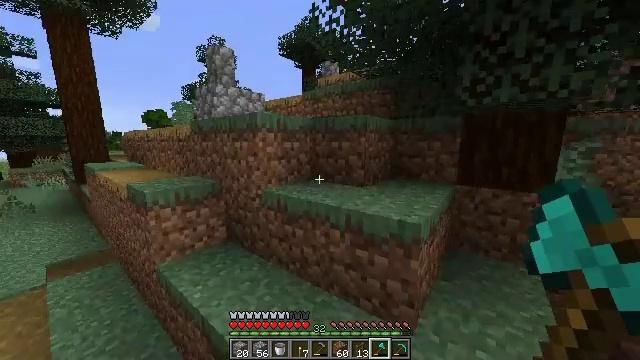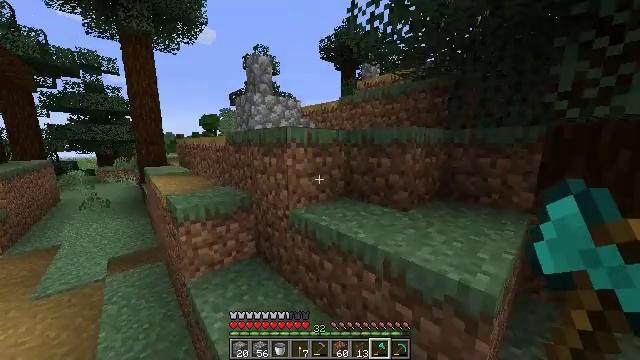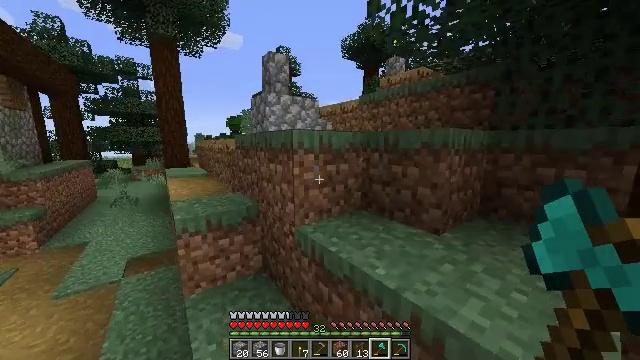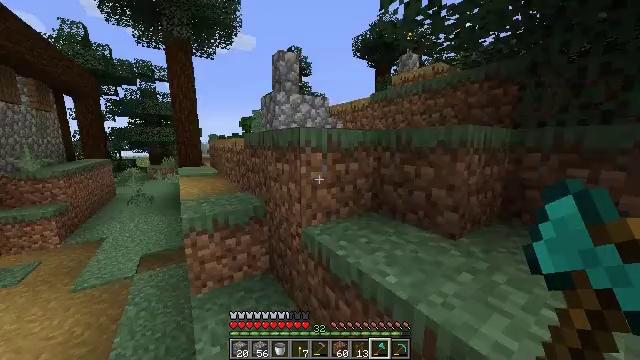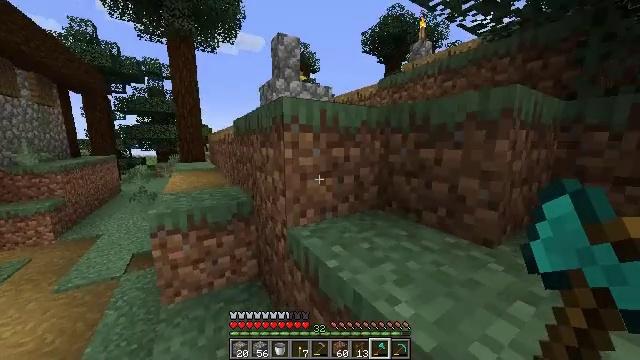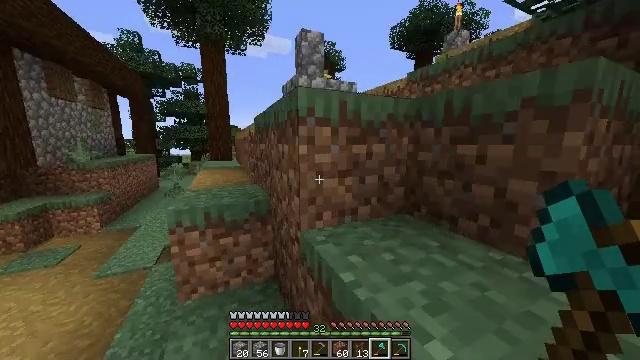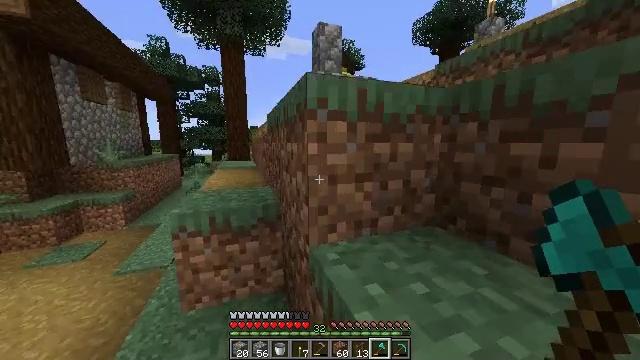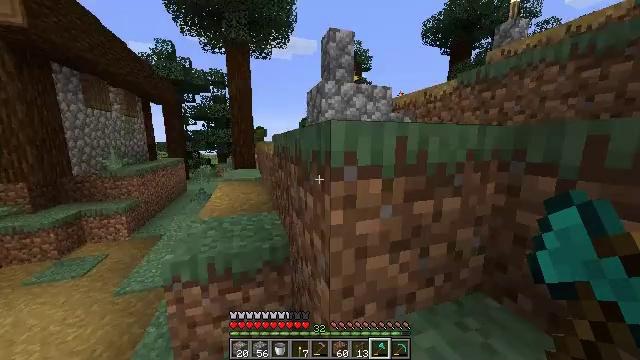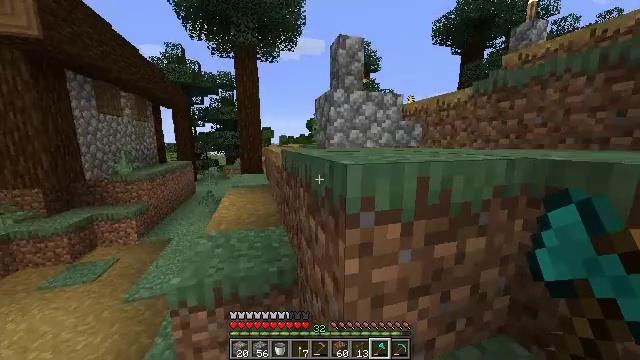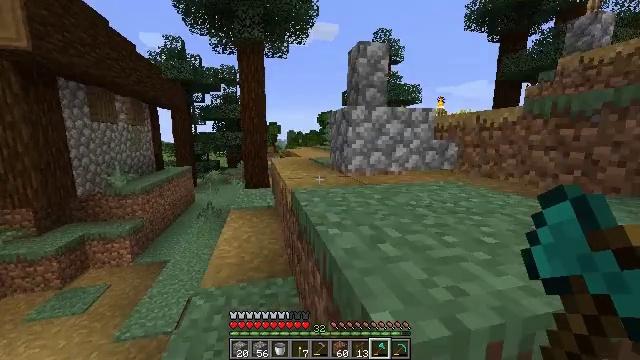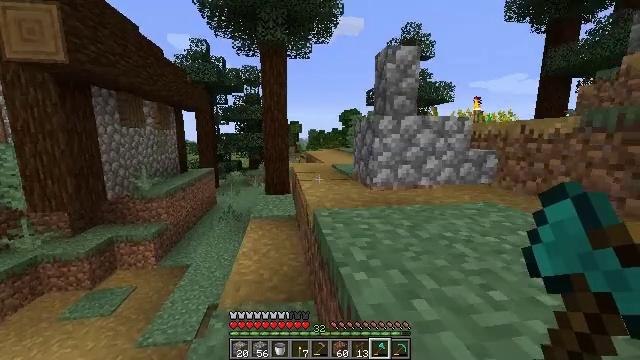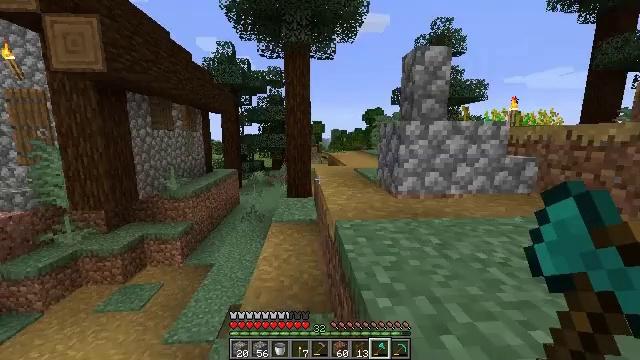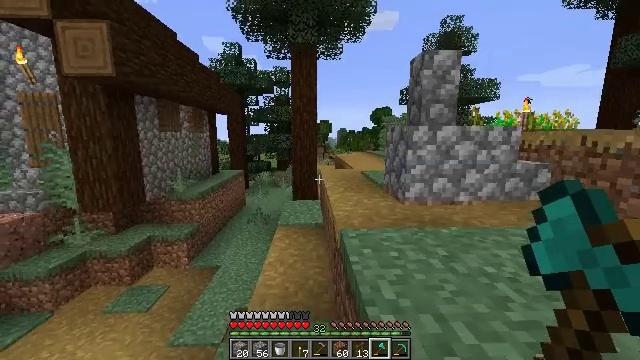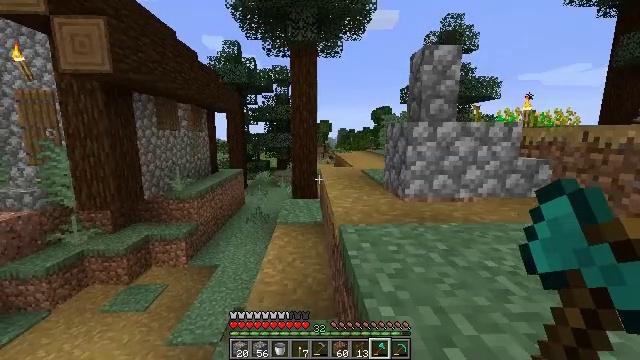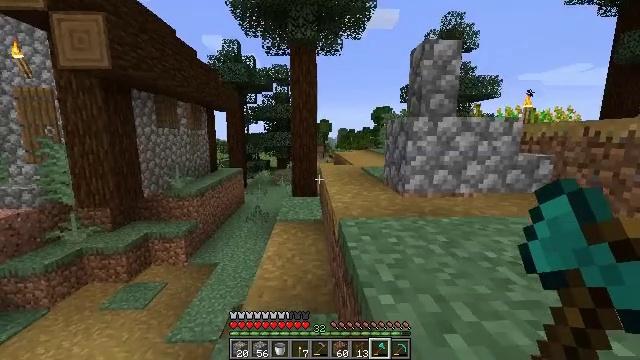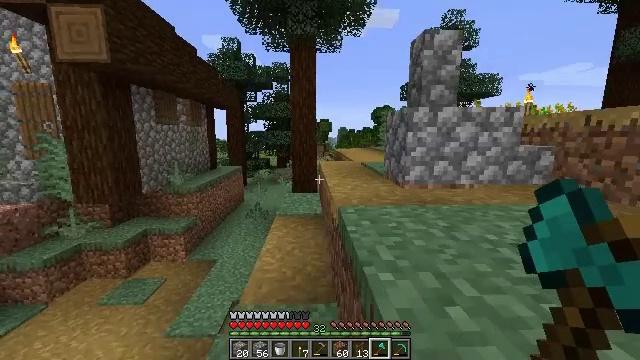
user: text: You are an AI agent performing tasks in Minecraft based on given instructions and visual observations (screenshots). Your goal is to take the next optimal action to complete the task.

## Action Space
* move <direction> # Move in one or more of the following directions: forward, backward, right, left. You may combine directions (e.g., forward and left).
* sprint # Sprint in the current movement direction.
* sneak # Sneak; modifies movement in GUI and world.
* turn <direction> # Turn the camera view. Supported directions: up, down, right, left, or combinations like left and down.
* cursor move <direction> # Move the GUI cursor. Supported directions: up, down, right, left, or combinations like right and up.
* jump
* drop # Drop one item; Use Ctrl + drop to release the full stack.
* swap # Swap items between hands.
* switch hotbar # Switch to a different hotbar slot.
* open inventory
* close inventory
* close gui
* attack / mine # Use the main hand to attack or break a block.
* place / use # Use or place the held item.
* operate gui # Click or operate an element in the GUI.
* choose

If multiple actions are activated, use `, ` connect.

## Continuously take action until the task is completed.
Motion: motion action
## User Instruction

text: Gather the composter from your farm.
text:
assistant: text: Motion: move forward, turn left, jump
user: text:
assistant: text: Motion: move forward, turn left, jump
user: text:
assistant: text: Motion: move forward, turn left, jump
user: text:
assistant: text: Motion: move forward, turn left, jump
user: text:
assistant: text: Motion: move forward, turn left, jump
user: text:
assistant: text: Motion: move forward, sprint, turn left, jump
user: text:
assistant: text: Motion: move forward, sprint, turn left, jump
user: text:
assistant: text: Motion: move forward, sprint, turn left, jump
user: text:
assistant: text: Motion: move forward, sprint, turn left, jump
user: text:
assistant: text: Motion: move forward, turn left, jump
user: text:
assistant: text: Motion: move forward, turn left, jump
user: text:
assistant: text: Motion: move forward, turn left, jump
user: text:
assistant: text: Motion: move forward, jump
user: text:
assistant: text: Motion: move forward, jump
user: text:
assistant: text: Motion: move forward, jump
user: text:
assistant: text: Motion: move forward, jump
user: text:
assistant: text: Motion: move forward, sprint, turn right, jump
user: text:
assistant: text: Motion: move forward, sprint, turn right, jump
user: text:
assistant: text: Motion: move forward, sprint, turn right, jump
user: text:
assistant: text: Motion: move forward, sprint, turn right, jump
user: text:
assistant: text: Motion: move forward, sprint, jump
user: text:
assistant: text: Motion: move forward, jump
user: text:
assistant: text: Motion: move forward, jump
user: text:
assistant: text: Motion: move forward, jump
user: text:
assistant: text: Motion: move forward, jump
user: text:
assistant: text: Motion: move forward, jump
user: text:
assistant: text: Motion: move forward, turn right, jump
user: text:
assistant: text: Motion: move forward, sprint, turn right and down, jump
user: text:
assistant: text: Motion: move forward, sprint, turn right and down, jump
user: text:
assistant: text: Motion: move forward, sprint, turn right and down, jump